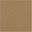
Piece: xx